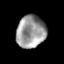
Tissue: skin
Cell type: Epithelial cells
Senescence score: 0.2683
Nuclear area (px): 924
Mean DAPI intensity: 152.249